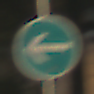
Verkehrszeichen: VorgeschriebeneFahrtrichtungHierLinks
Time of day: SunriseSunset
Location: Outdoor (Suburban)
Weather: Clear
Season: NotSpecified
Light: Natural